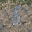
Label: 6